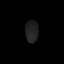
Tissue: skin
Cell type: Fibroblasts
Senescence score: 0.6977
Nuclear area (px): 283
Mean DAPI intensity: 33.018